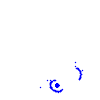
Particle: pion